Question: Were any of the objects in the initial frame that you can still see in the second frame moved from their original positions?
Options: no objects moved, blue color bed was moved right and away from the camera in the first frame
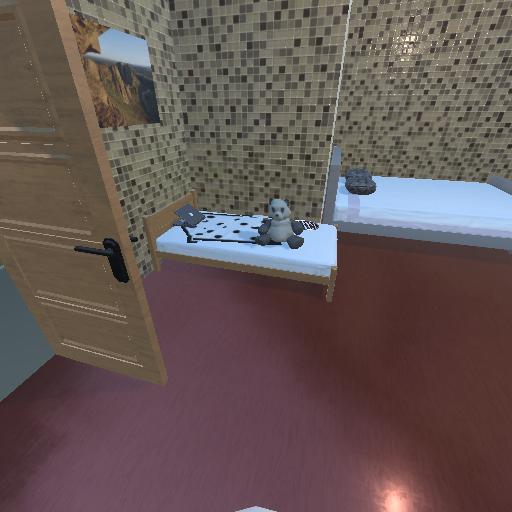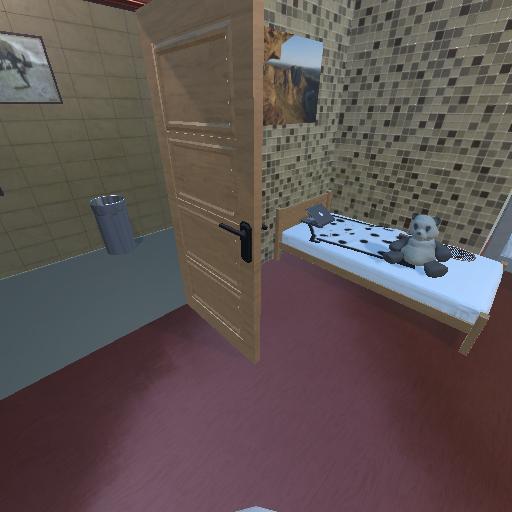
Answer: no objects moved